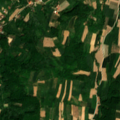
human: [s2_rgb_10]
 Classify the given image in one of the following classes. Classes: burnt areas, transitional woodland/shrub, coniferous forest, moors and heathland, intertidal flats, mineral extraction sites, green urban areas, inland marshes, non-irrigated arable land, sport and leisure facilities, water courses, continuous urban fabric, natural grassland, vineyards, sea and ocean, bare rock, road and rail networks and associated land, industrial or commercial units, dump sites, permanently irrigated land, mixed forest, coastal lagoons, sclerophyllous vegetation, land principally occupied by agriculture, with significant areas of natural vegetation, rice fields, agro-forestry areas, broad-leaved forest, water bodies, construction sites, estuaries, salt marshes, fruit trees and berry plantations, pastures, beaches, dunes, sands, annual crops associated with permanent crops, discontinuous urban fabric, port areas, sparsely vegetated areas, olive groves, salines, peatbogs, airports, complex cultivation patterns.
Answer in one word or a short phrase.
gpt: non-irrigated arable land, complex cultivation patterns, land principally occupied by agriculture, with significant areas of natural vegetation, broad-leaved forest